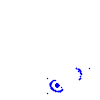
Particle: kaon